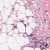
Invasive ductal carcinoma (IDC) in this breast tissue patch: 1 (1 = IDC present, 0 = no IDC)